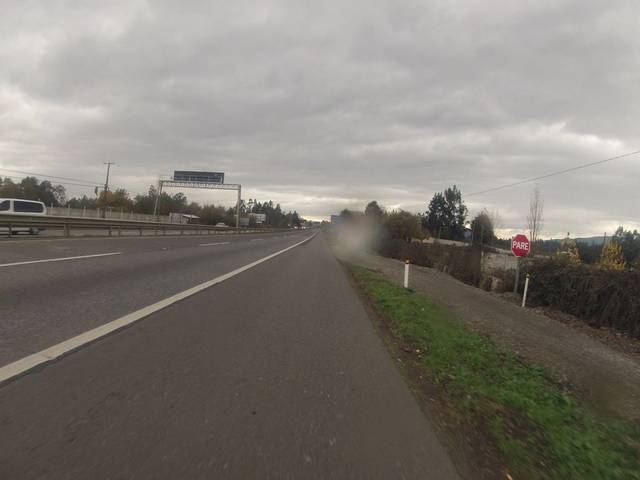
Region: Chile
Coordinates: -38.794, -72.62